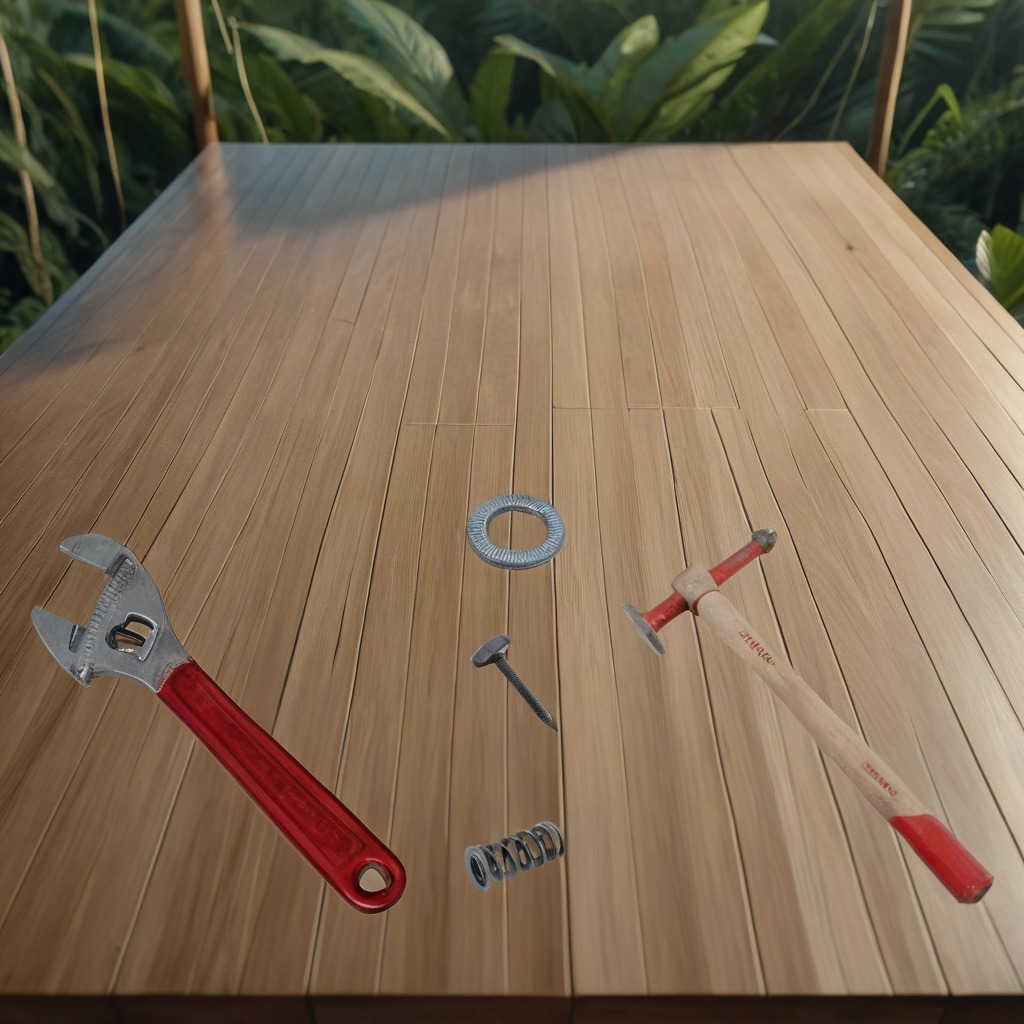
A washer, hammer, nail, spring, and wrench are lying on the wooden table.